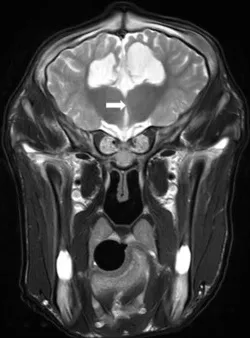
Transverse T2W images of the brain at the level of interthalamic adhesion of Also note the ventriculomegaly and thin white matter tracts (corona radiata), thin cortex and increased CSF signal ventral to the thalamus in.
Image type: radiology (mri)